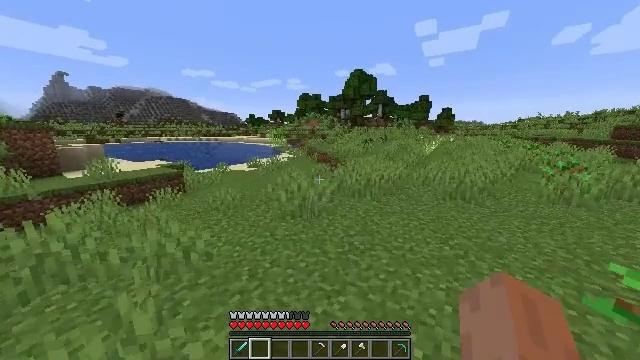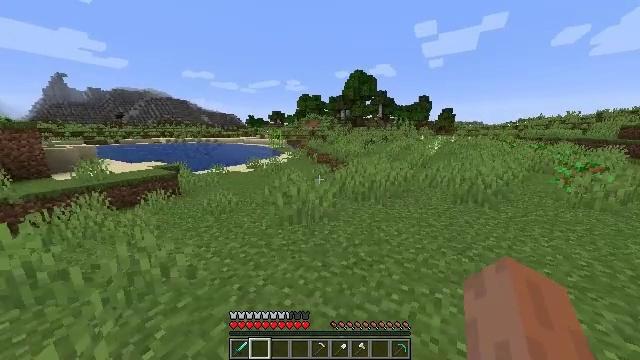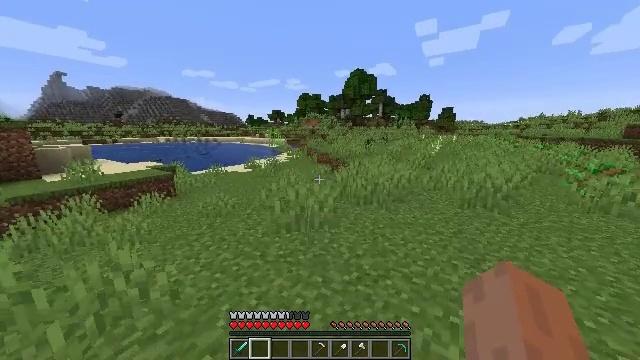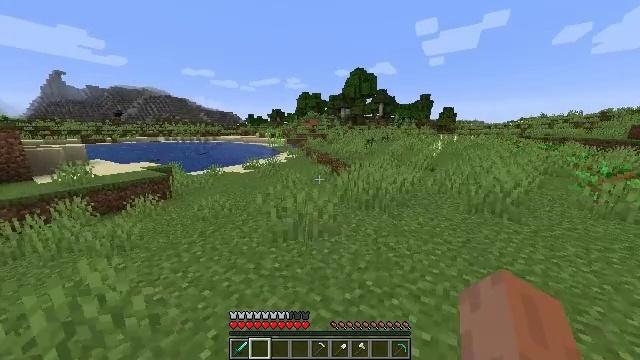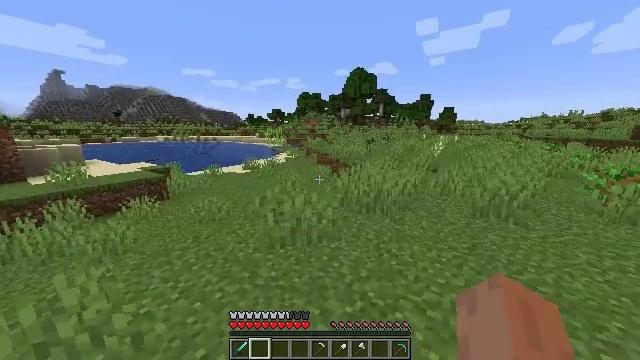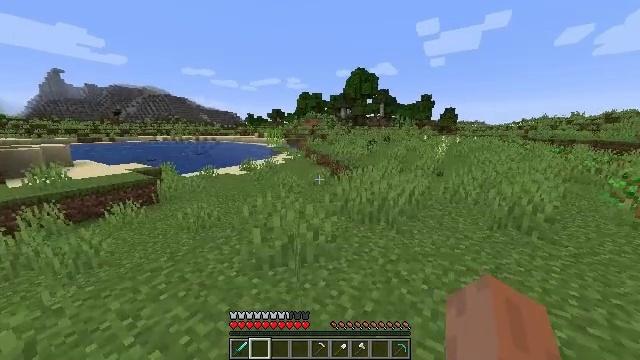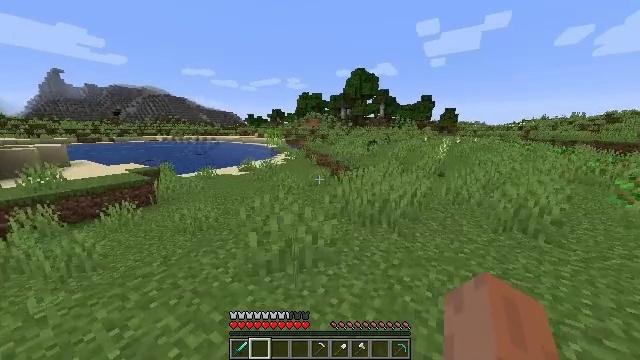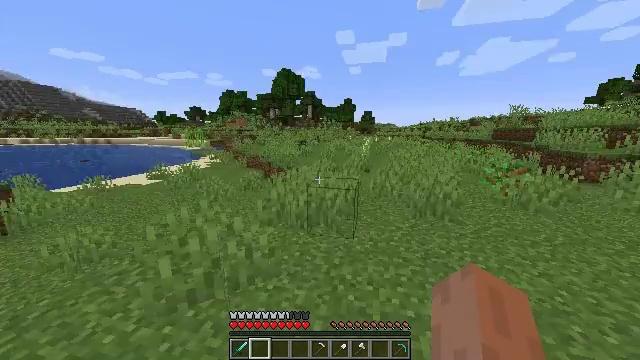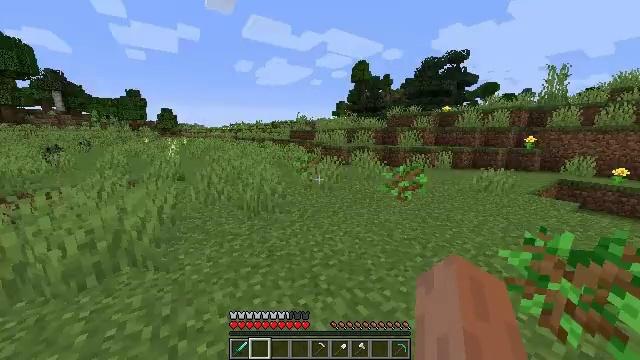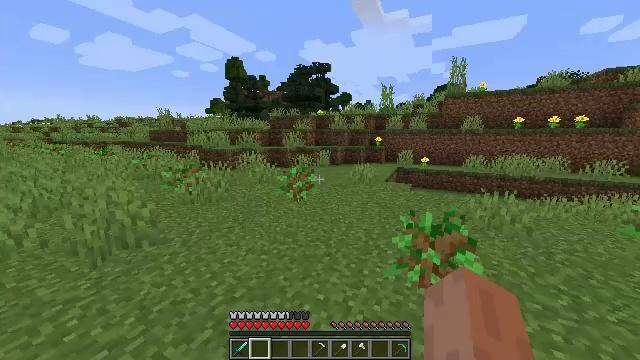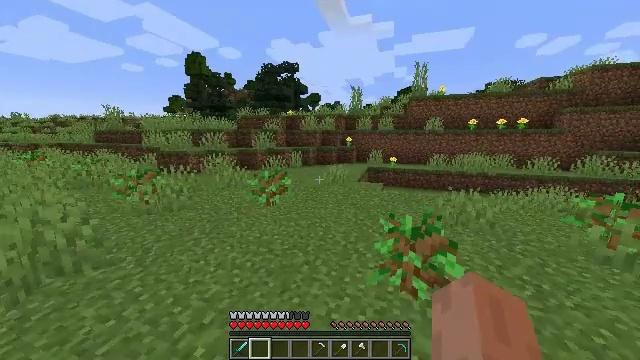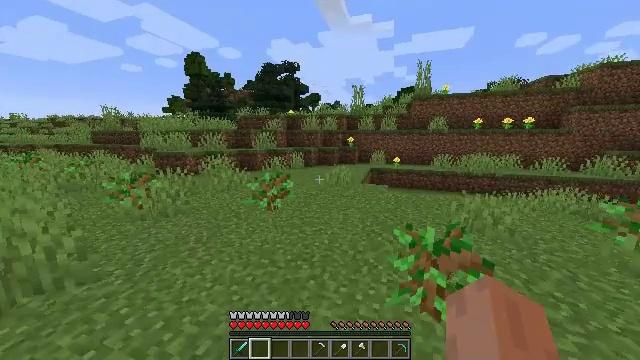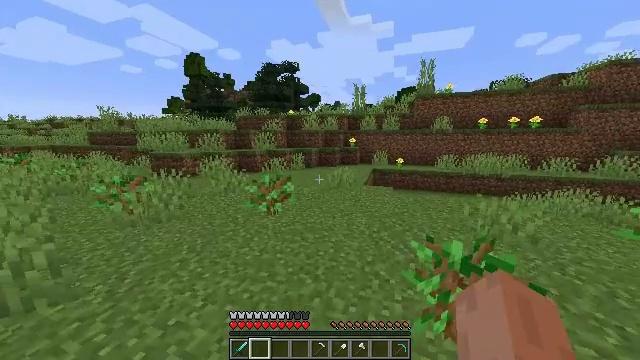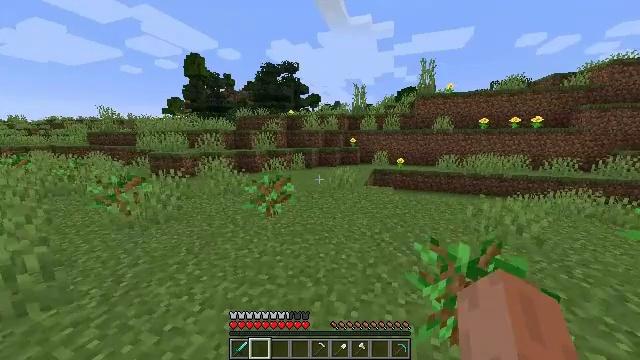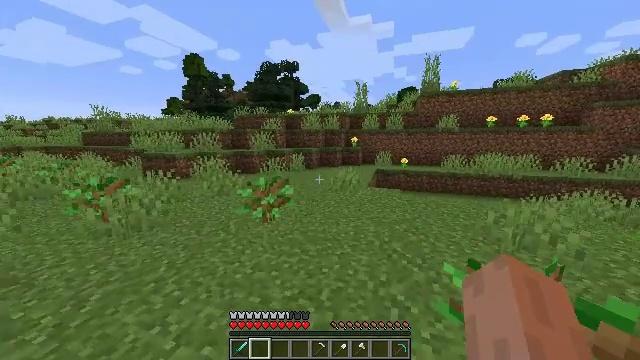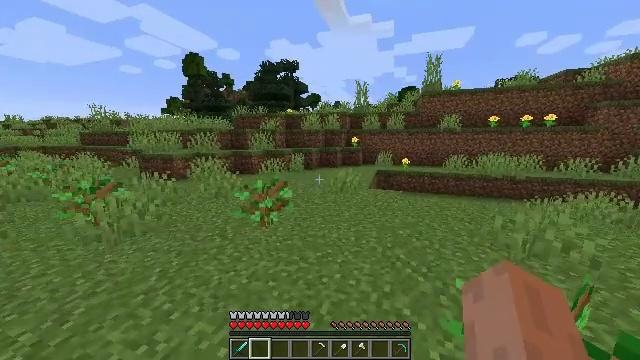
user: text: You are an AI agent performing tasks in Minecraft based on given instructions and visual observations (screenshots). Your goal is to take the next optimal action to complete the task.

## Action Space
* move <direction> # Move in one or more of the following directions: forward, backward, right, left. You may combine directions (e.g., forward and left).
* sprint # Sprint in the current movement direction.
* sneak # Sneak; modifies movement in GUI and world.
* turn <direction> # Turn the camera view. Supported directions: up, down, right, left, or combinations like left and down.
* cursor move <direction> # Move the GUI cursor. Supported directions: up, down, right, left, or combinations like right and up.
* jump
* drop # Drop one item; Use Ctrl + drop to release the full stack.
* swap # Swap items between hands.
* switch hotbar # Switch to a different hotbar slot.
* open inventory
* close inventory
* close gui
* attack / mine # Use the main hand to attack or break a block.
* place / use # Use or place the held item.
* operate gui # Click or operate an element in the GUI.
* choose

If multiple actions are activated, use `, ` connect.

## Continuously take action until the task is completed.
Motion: motion action
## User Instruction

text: Hunt fish.
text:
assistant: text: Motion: move forward
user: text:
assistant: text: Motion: move forward
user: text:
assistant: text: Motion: move forward
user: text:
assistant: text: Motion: move forward
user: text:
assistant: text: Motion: move forward
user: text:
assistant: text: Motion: move forward
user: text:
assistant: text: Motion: move forward, turn right
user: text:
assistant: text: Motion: move forward, turn right
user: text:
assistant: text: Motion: move forward, turn right
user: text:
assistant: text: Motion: move forward, turn right
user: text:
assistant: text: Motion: move forward
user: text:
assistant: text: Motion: move forward
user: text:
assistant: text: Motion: move forward
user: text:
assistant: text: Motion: move forward
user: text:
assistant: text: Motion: move forward
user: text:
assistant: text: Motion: move forward
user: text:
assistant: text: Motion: move forward
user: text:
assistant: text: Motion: move forward, turn right
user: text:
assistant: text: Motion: move forward, turn right
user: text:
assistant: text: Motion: move forward, turn right
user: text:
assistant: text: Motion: move forward
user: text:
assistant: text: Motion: move forward
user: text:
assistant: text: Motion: move forward, turn left
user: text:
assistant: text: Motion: move forward, turn left
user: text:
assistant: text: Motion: move forward, turn left and up
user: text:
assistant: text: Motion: move forward, turn left
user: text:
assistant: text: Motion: move forward, turn left
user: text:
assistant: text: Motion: move forward
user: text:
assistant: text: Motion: move forward, open inventory
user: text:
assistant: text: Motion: move forward, open inventory